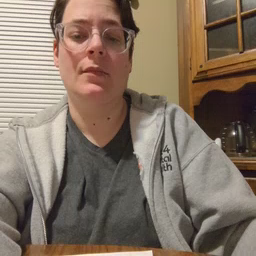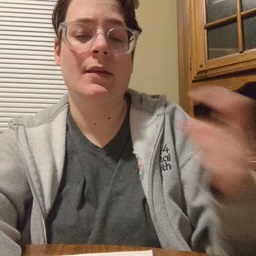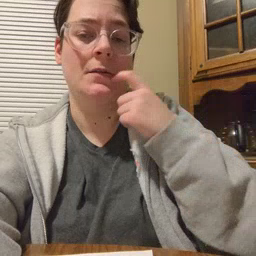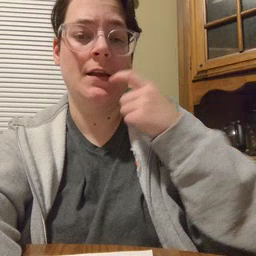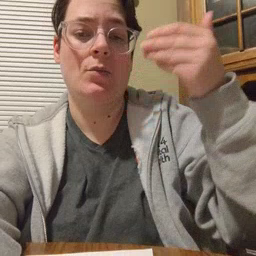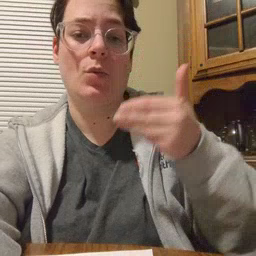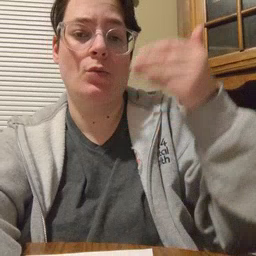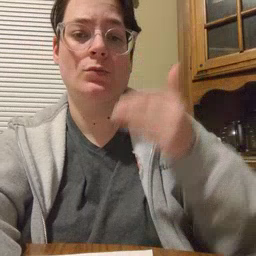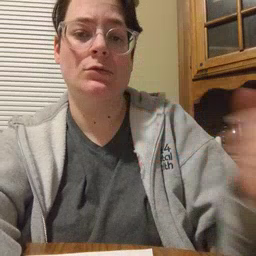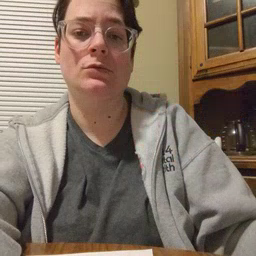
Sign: glasswindow